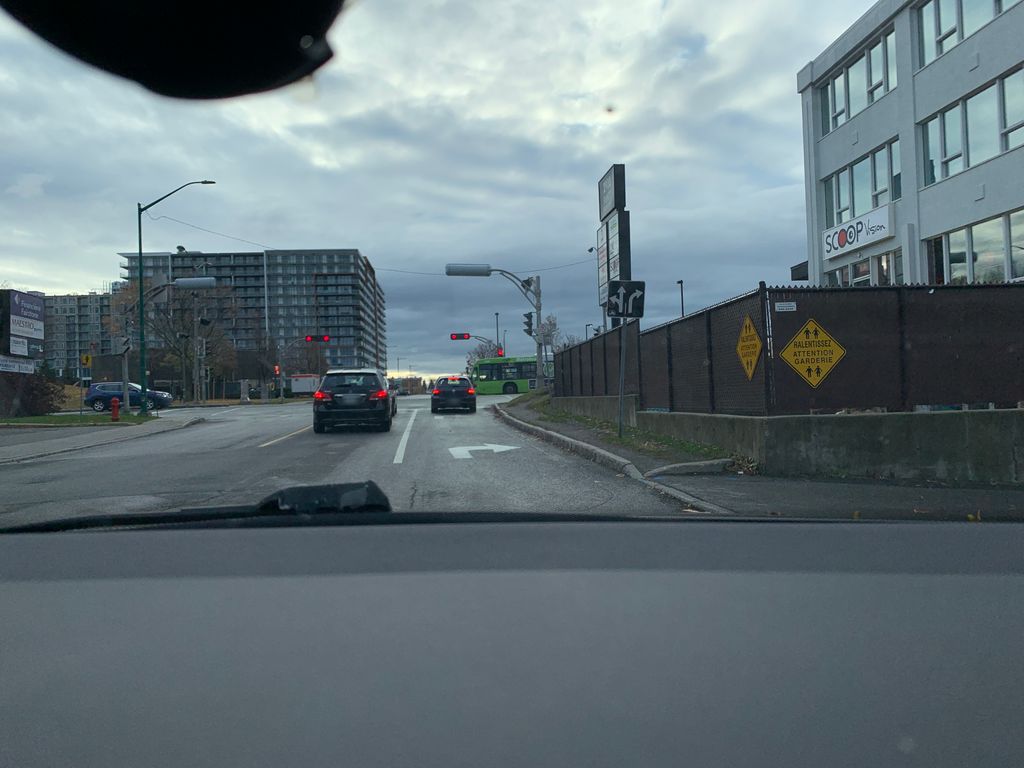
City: quebec_city